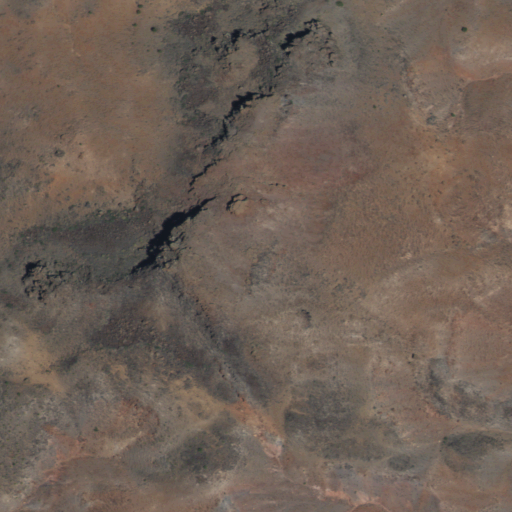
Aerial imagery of mountain in New Mexico named Mush Mountain containing shrub, evergreen forest, and grassland